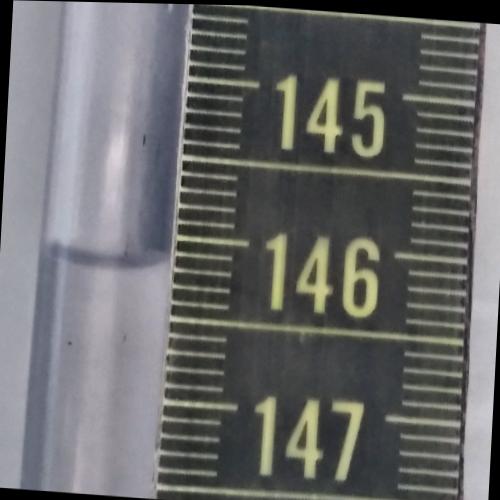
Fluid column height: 146.2 cm